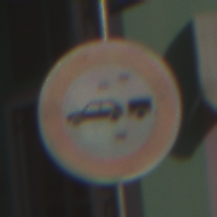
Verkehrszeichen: VerbotPersonenkraftwagenMitAnhaenger
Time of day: MorningAfternoon
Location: Outdoor (Special)
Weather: PartlyCloudy
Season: NotSpecified
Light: Natural